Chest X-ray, PA view. Patient: 76 years old, sex M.
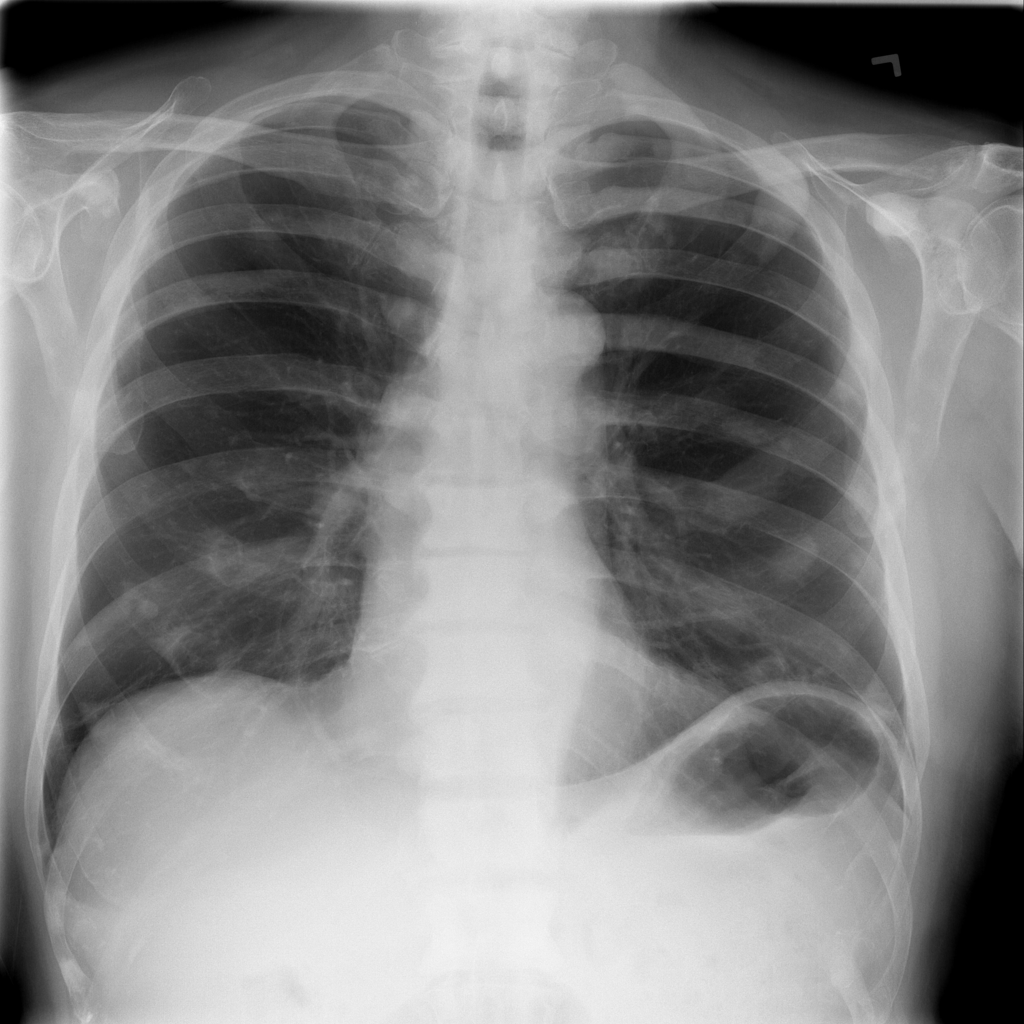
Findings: No Finding